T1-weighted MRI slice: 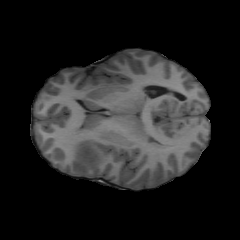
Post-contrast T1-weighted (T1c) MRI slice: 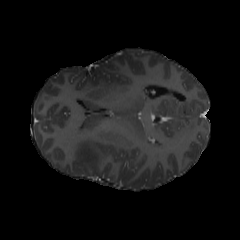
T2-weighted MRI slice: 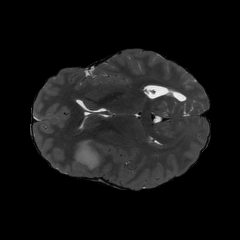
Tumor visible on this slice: yes